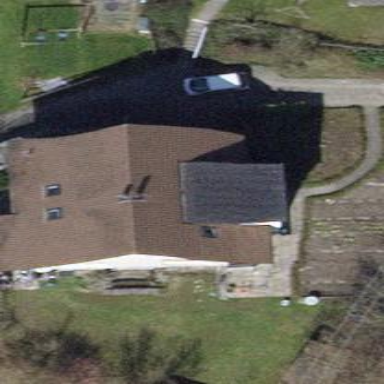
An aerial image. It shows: Building with tiled roof.